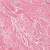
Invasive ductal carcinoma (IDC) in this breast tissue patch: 0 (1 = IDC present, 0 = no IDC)